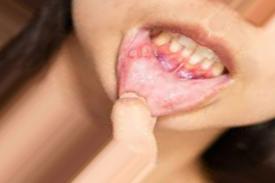
Condition: Mouth Ulcer